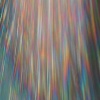
Label: sunburn